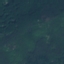
Label: Forest